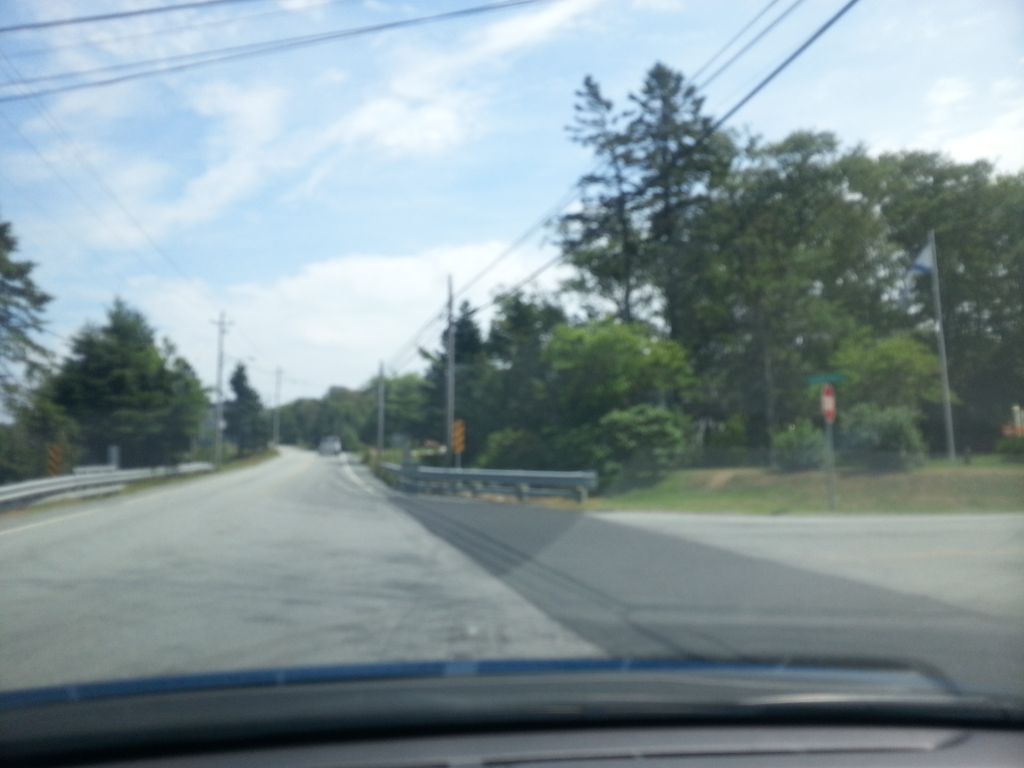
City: halifax